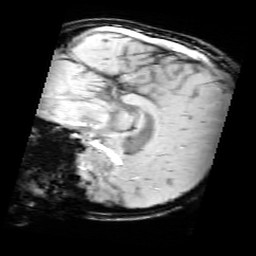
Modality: SWI
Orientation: sagittal
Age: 10
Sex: female
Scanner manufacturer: siemens
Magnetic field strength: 3 T
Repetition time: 0.027 s
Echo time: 0.02 s